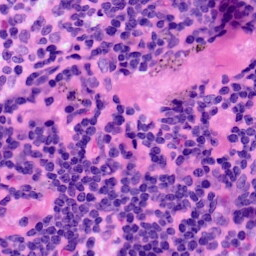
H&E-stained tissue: LymphNode